Aerial crown-view tile of a tropical tree (Barro Colorado Island, Panama), acquired 20250414:
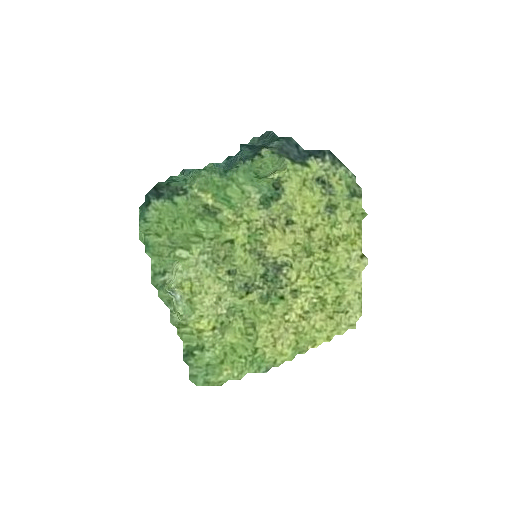
Species: Apeiba membranacea
GBIF accepted scientific name: Apeiba membranacea
Crown area: 61.415 m²